Question: I want to show Image+label inside dynamic buttons that created in a for loop. The problem is its showing the image+label layout only in the last button. How do I can display it in all buttons?
'''
class HomeScreen(Screen):
grid_l = ObjectProperty(None)
top_lbl = ObjectProperty(None)
def search_btn_pressed(self):
grid = self.grid_l
grid.bind(minimum_height=grid.setter('height'),
minimum_width=grid.setter('width'))
for i in range(3):
layout = GridLayout(cols=1)
print layout
img = Image(source='kivy.png')
print img
lbl = Label(text='label')
layout.add_widget(img)
layout.add_widget(lbl)
btn1 = Button(size_hint=(1, None))
btn1.text = '%r' % i
btn1.add_widget(layout)
grid.add_widget(btn1)
'''
.kv
'''
#:kivy 1.7.2
<HomeScreen>:
scroll_view: scrollviewID
top_lbl: lblID
grid_l: gridlayoutID
AnchorLayout:
size_hint: 1, .1
pos_hint: {'x': 0, 'y': .9}
anchor_x: 'center'
anchor_y: 'center'
Label:
id: lblID
text: 'Button Tester'
Button:
size_hint: 1, .1
pos_hint: {'x': 0, 'y': .8}
text: 'Press me!'
on_release: root.search_btn_pressed()
ScrollView:
id: scrollviewID
orientation: 'vertical'
pos_hint: {'x': 0, 'y': 0}
size_hint: 1, .8
bar_width: '8dp'
GridLayout:
id: gridlayoutID
cols: 1
size_hint: 1, None
row_default_height: 40
row_force_default: False
'''

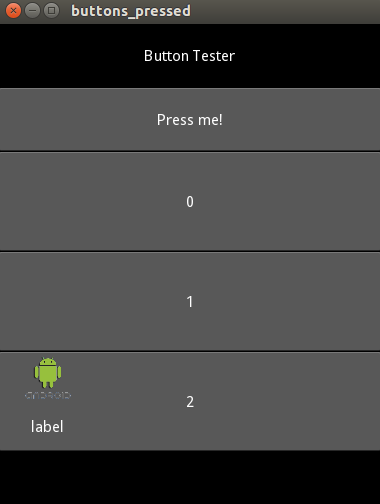
Answer: It's actually not displaying only for the last button - it's displaying for each button, but in the same position. The problem is that 'Button' is not a layout, and as such, does not perform layout of its children. So the 'GridLayout' for each button is rendered at '0, 0' with size '100, 100' relative to the origin of the nearest relative parent (in this case, the 'GridLayout' 'grid_l' because it is contained by the 'ScrollView').
When you add widgets to a non-layout widget, it's up to you to layout those widgets by setting position and size. Note that you must set the actual 'pos' (or 'x' and 'y') and 'size' (or 'width' and 'height') - you cannot use 'pos_hint' or 'size_hint', as those are only handled by layouts.
This can be done easily using <URL>:
'''
<CustomButton@Button>:
image_source: ''
subtext: ''
GridLayout:
height: self.parent.height # match the button's height
width: 100 # set to whatever you would like
pos: self.parent.pos # match the button's position
cols: 1
Image:
source: root.image_source
Label:
text: root.subtext
'''
To use your dynamic class, you will need to import <URL>:
'''
from kivy.factory import Factory
'''
Then, in your loop:
'''
for i in range(3):
btn = Factory.CustomButton(text=str(i), size_hint=(1, None),
image_source='kivy.png', subtext='label')
grid.add_widget(btn)
'''
Finally, a side note: you're creating new bindings on 'grid_l' every time 'search_btn_pressed()' is called. These bindings should only be created once. You could bind once in Python by moving those bindings to 'HomeScreen.__init__()', but again, this is easier in kv:
'''
GridLayout:
id: gridlayoutID
cols: 1
size_hint: 1, None
row_default_height: 40
row_force_default: False
height: self.minimum_height # bind height to minimum_height
width: self.minimum_width # bind width to minimum_width
'''